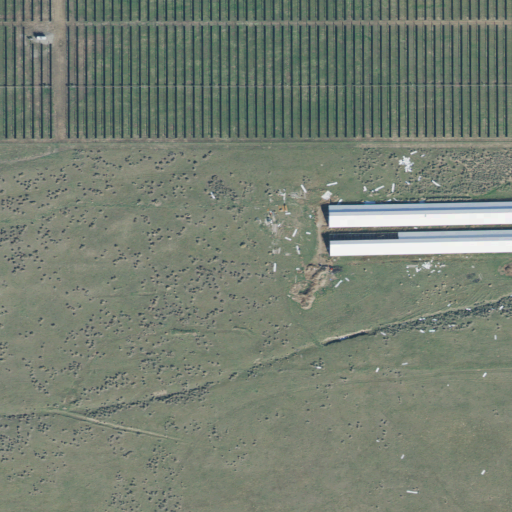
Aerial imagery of valley in Utah named Long Ridge Canyon containing shrub and grassland